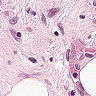
Metastatic tissue present: yes